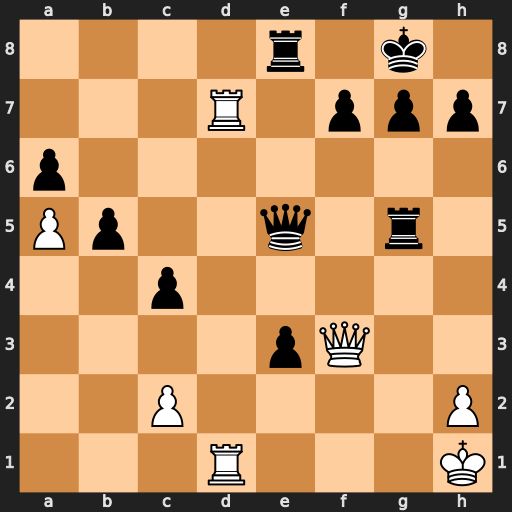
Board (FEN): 4r1k1/3R1ppp/p7/Pp2q1r1/2p5/4pQ2/2P4P/3R3K
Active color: w
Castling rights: -
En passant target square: -
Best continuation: Qxf7+ Kh8 Re7 Rc8 Rxe5